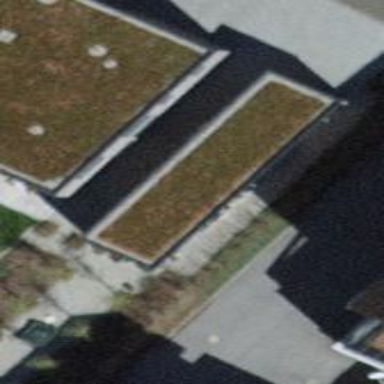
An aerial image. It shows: Garage.